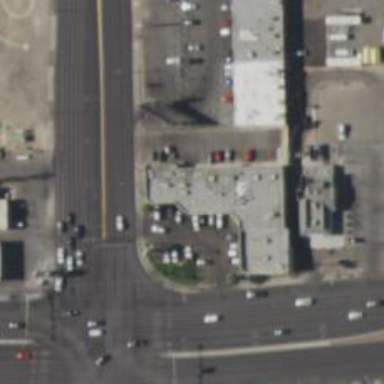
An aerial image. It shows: Convenience shop.